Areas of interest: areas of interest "Driving School"
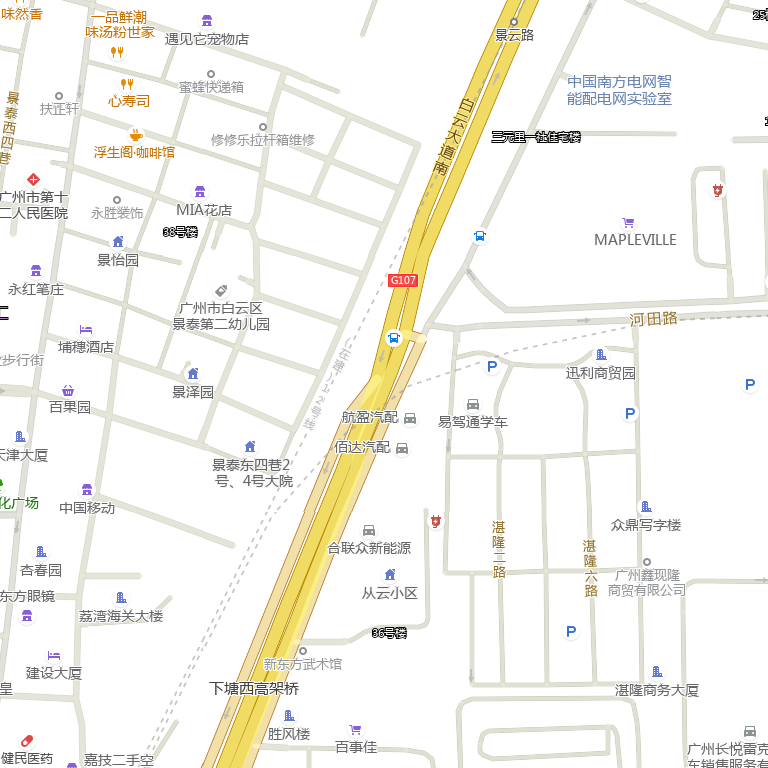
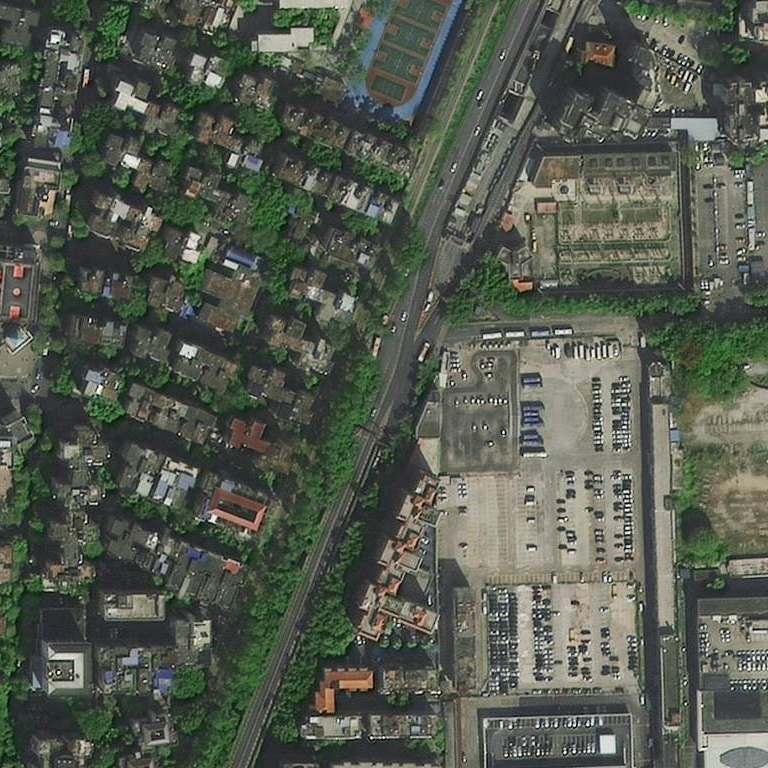